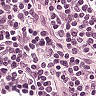
Metastatic tissue present: no